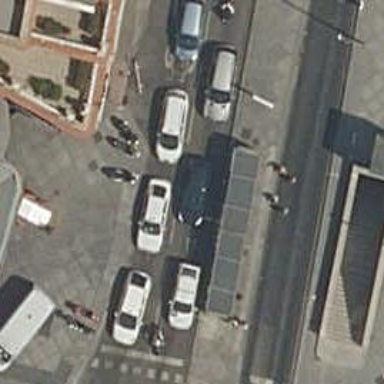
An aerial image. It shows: Kerb barrier.